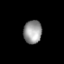
Tissue: lung
Cell type: Epithelial cells
Senescence score: 0.2127
Nuclear area (px): 419
Mean DAPI intensity: 150.52